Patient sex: M
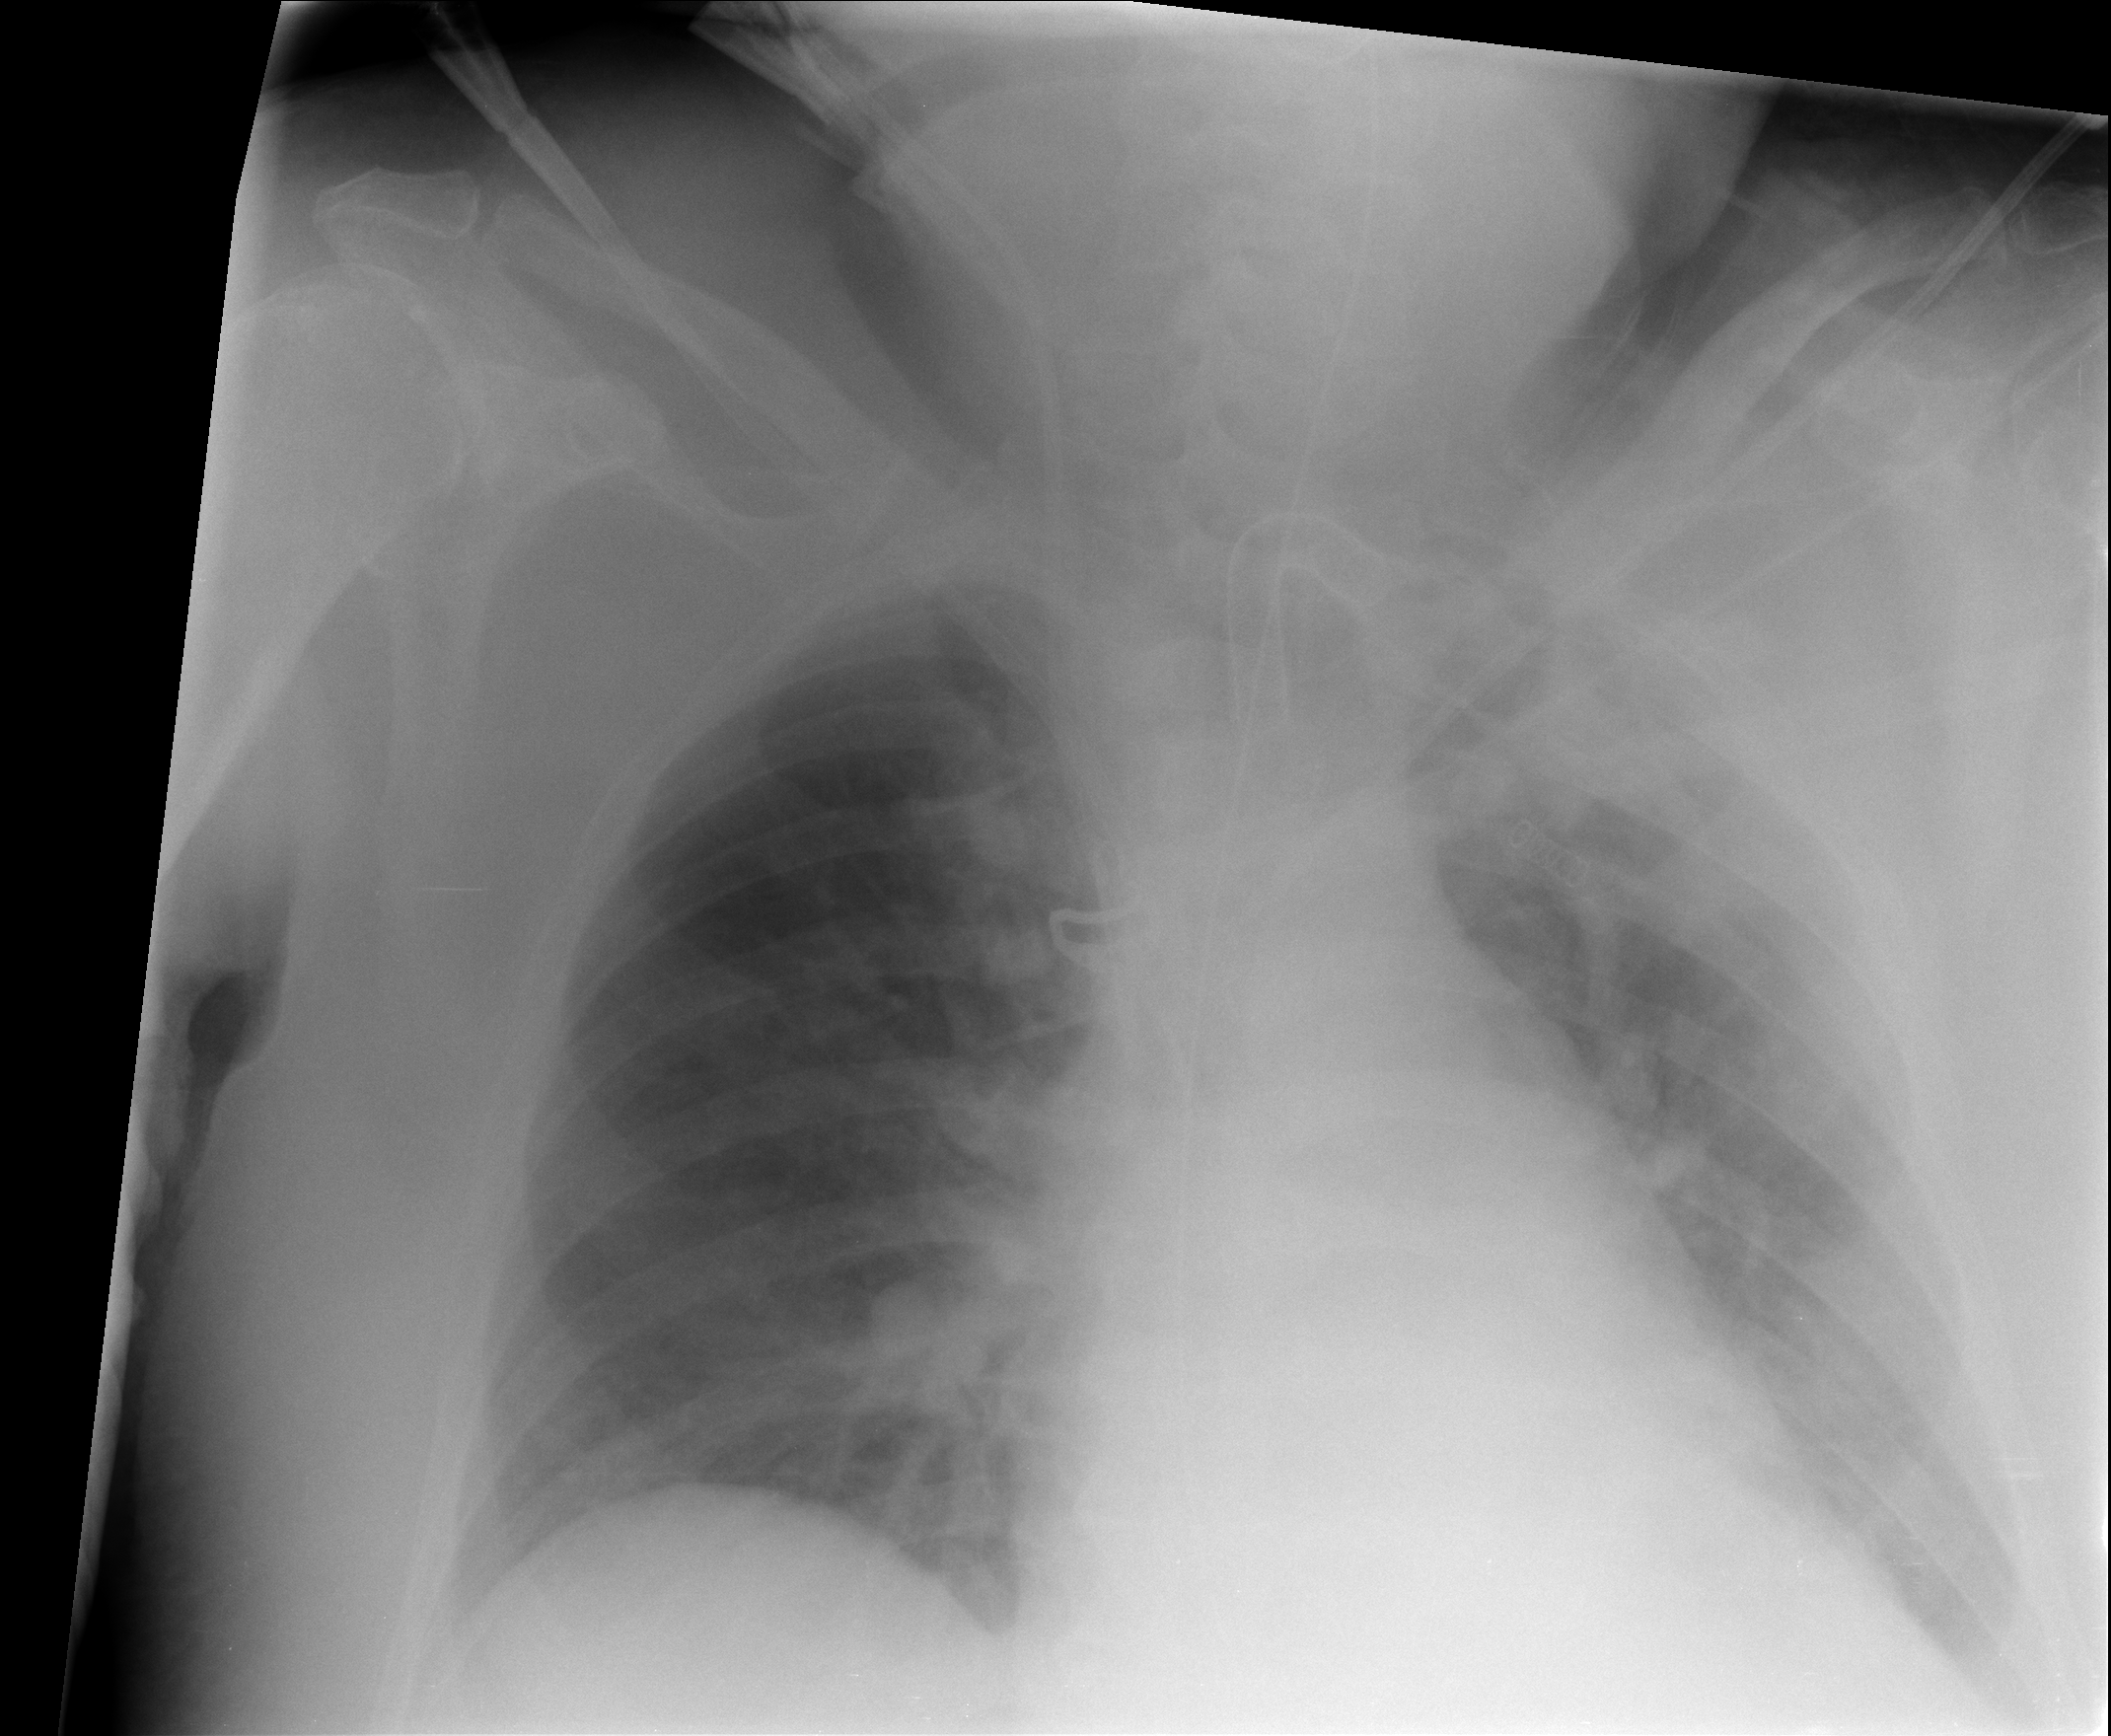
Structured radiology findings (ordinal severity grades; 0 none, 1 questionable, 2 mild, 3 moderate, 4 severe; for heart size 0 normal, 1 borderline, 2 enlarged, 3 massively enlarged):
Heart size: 2
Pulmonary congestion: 0
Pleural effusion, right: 0
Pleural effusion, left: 2
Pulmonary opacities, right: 0
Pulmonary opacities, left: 0
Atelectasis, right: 0
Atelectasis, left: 2